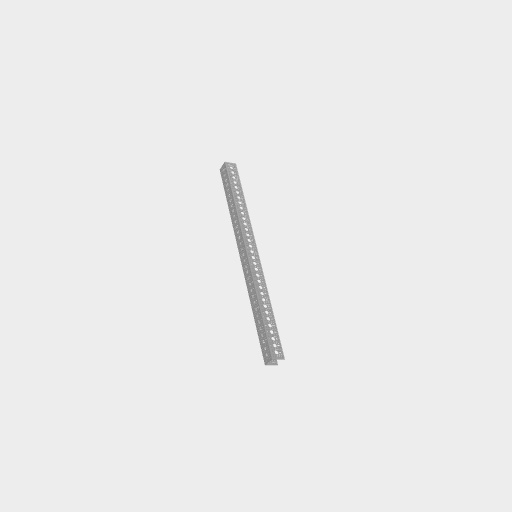
Part: UChannel33H